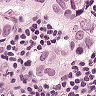
Metastatic tissue present: yes